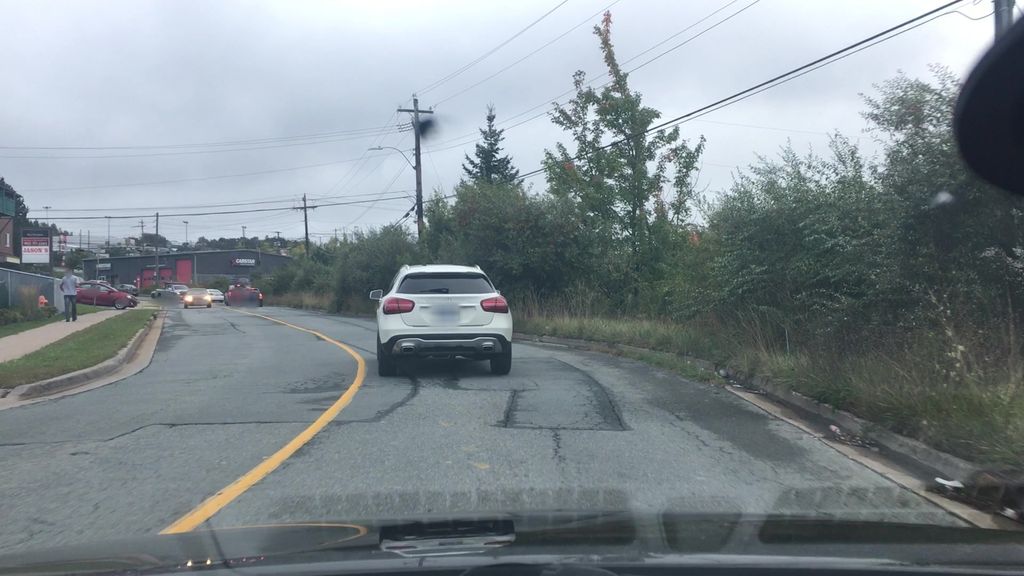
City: halifax